Question: I am having trouble creating a clickable Linkedin link in WordPress via <URL> Plugin. It was simple when I wanted to add phone number and email. But I can not figure out how to make just a Linkedin icon appear for each user as a clickable link.
function member_contact() {
'''
$vcard = get_field('vcard');
$bio = get_field('bio_pdf');
$linkedin = get_field('linkedin');
$phone = get_field('phone');
$fax = get_field('fax');
$email = get_field('email');
$post_info = '';
if (isset($vcard['url'])) {
$img = get_stylesheet_directory_uri() . "/images/mail-icon.png";
$post_info .= '<a class="vcard" href="'.$vcard['url'].'"><img src="'.$img.'" /> Download Contact</a>';
}
if (isset($bio['url']) && isset($vcard['url'])) {
$post_info .= ' | ';
}
if (isset($bio['url'])) {
$post_info .= '<a class="bio-pdf" href="'.$bio['url'].'">Download Bio</a>';
}
if (isset($linkedin['url']) && isset($vcard['url']) || isset($bio['url'])) {
$post_info .= ' | ';
}
if (isset($linkedin['url'])) {
$post_info .= '<a href="'.$linkedin['url'].'"><i class="fa fa-linkedin" style="color:blue"></i> Linkedin</a>';
}
$post_info .= '<ul class="member-contact">';
$post_info .= "<li>$email</li>";
$post_info .= "<li>p: $phone</li>";
$post_info .= "<li>f: $fax</li>";
$post_info .= "</ul>";
var_dump($linkedin);
'''
,which I am not sure how to integrate
'''
<?php if ( $linkedin = get_field('team_linkedin') ): ?>
<a href="<?php echo $linkedin; ?>"><i class="icon-linkedin"></i></a>
<?php endif; ?>
'''
'''
string(21) "https://www.yahoo.com"
'''

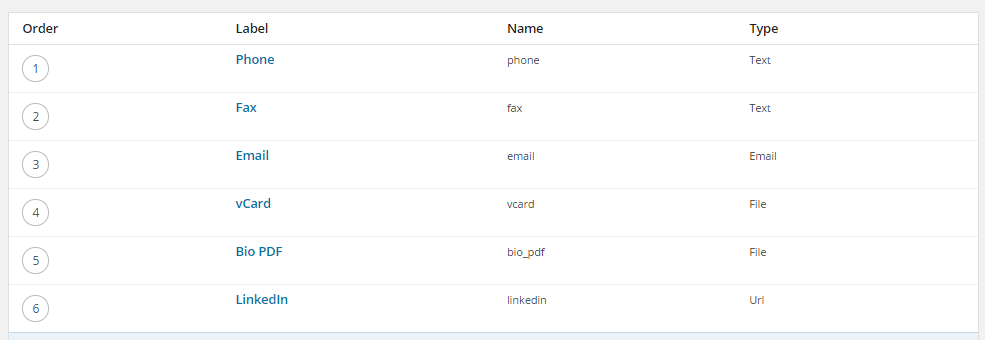
Answer: You can edit your code like this to integrate the linkedin link.
'''
function member_contact() {
$vcard = get_field('vcard');
$bio = get_field('bio_pdf');
$phone = get_field('phone');
$fax = get_field('fax');
$linkedin = get_field('linkedin');
$email = get_field('email');
$post_info = '';
if (isset($vcard['url'])) {
$img = get_stylesheet_directory_uri() . "/images/mail-icon.png";
$post_info .= '<a class="vcard" href="'.$vcard['url'].'"><img src="'.$img.'" /> Download Contact</a>';
}
if (isset($bio['url']) && isset($vcard['url'])) {
$post_info .= ' | ';
}
if (isset($bio['url'])) {
$post_info .= '<a class="bio-pdf" href="'.$bio['url'].'">Download Bio</a>';
}
$post_info .= '<ul class="member-contact">';
$post_info .= "<li>$email</li>";
$post_info .= "<li>p: $phone</li>";
$post_info .= '<a href="$linkedin"><i class="icon-linkedin"></i></a>';
$post_info .= "<li>f: $fax</li>";
$post_info .= "</ul>";
genesis_markup( array(
'html5' => sprintf( '<div class="entry-meta">%s</div>', $post_info ),
'xhtml' => sprintf( '<div class="post-info">%s</div>', $post_info ),
) );
}
'''